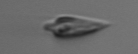
Label: Oxytoxum